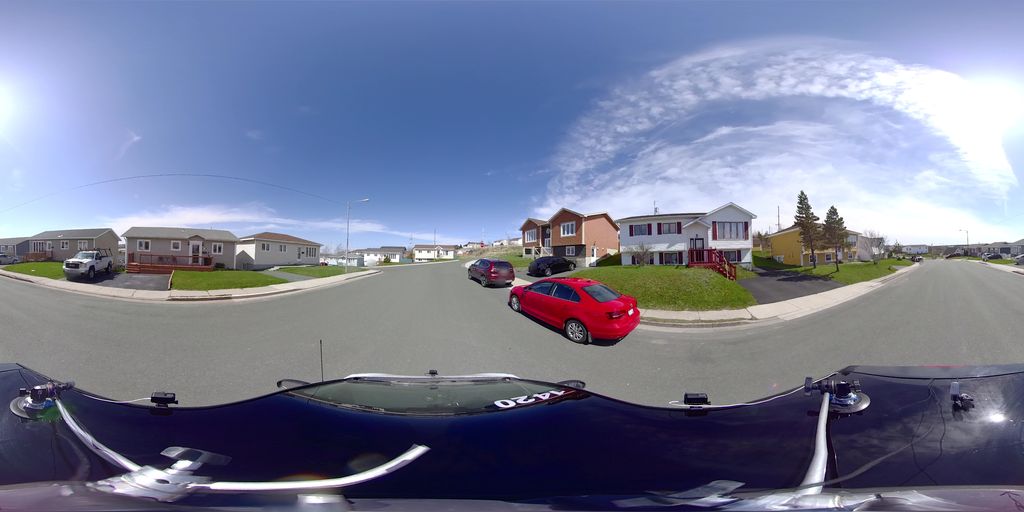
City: st_johns